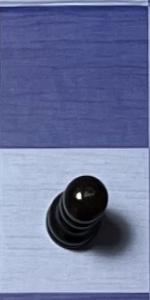
Label: Pawn_Black